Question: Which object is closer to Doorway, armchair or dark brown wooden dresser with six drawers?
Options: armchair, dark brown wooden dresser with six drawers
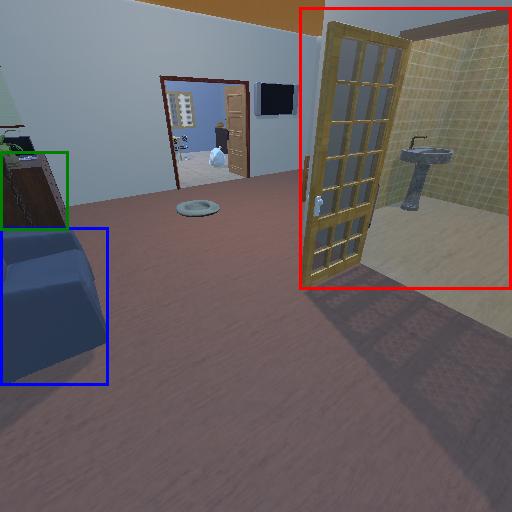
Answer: armchair